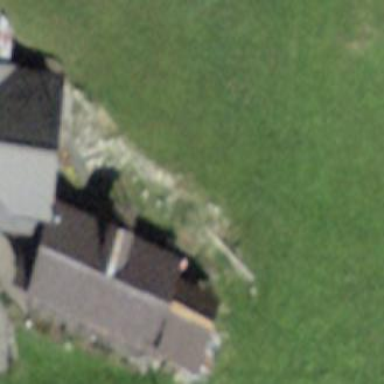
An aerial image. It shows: Rural barn.